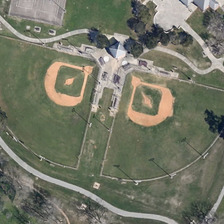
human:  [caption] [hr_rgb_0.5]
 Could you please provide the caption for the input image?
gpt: there are two baseballfields symmetrically arranged  surrounding which are some winding roads  buildings and another sports ground .

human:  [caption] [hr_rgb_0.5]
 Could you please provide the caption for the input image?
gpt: these two baseballfield are symmetrically located .

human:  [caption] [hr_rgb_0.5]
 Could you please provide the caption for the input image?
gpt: the two baseball fields forms into a semicircle .

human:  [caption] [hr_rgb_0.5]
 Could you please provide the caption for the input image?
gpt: two recumbent baseball field stuck in the middle of two winding road .

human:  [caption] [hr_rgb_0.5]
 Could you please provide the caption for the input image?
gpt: two baseball fields surrounded by some sparsely distributed trees are near a building .